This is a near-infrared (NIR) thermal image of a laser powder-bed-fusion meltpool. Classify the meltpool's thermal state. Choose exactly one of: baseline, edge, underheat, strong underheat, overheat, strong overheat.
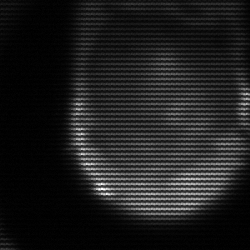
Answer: edge